Question: I'm new to android development, and I would like to do a drop down menu like in Maps application.
schema :

For example, if I click on the third item I'll have more informations about my Item thing, and one or two buttons to launch another activity.
thanks.
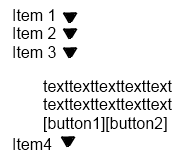
Answer: I think <URL> may be suitable to your problem.
Here is the best example given: <URL>